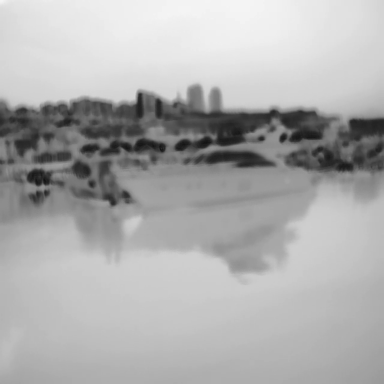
There are three canoes in the infrared image.